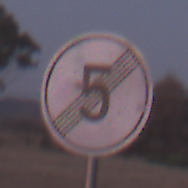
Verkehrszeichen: EndeGeschwindigkeit5
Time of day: SunriseSunset
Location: Outdoor (Nature)
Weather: Clear
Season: NotSpecified
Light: Natural